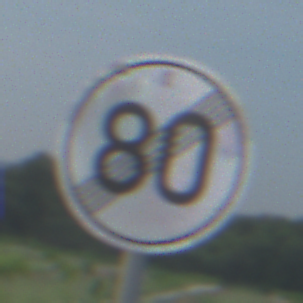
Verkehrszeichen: EndeGeschwindigkeit80
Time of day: SunriseSunset
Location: Outdoor (Nature)
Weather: PartlyCloudy
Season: NotSpecified
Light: Natural